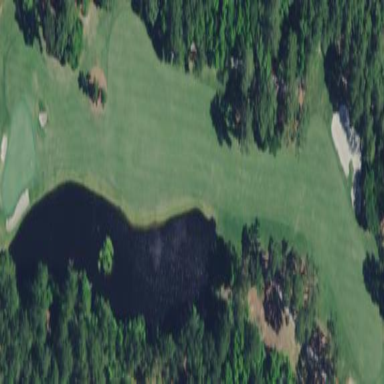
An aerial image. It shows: Golf fairway with grass surface.